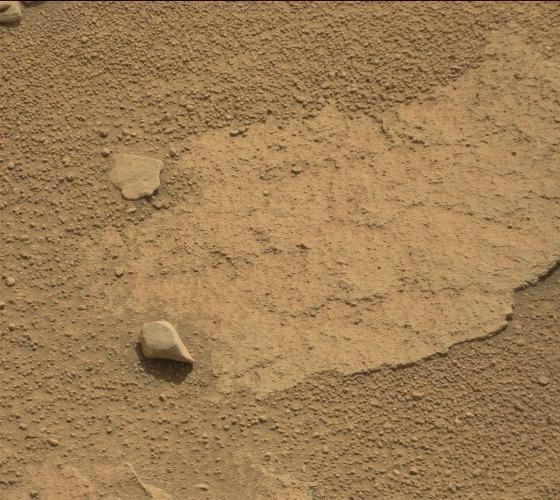
Terrain classes present: Bedrock, Gravel / Sand / Soil, Rock, Shadow